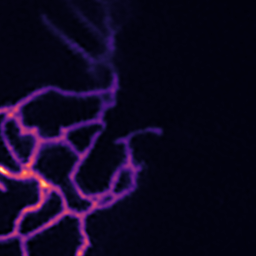
Label: Super-resolution ER image